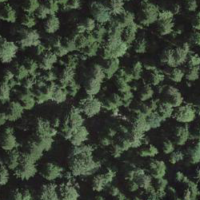
EUNIS habitat code: 43
Species observed at this site:
Petasites albus